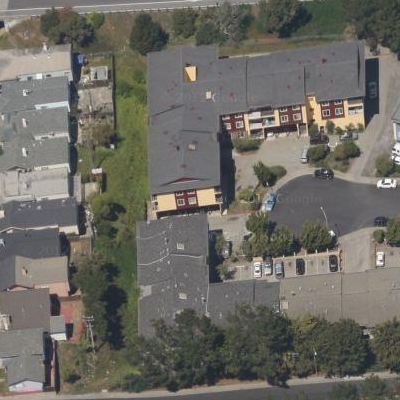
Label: Resident